Interaction volume radius: 5 \u00c5
Interaction volume height: 20 \u00c5
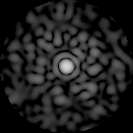
Disorder parameter: 0.8258